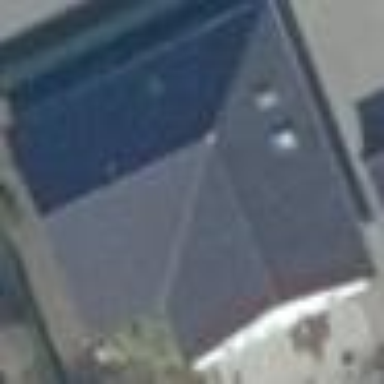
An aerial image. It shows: Detached building.